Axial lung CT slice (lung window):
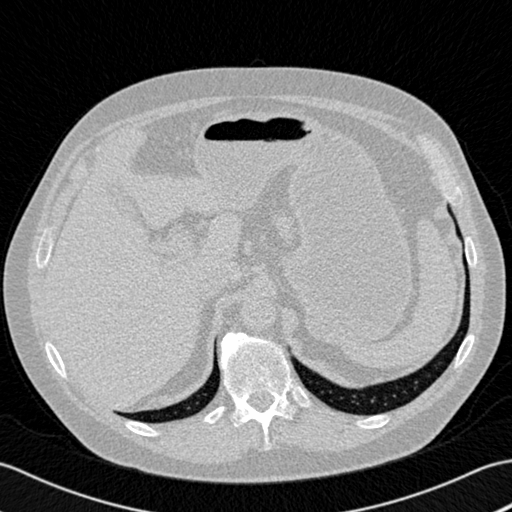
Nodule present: no